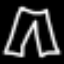
Label: pants